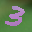
Label: 3